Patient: sex M, age 80
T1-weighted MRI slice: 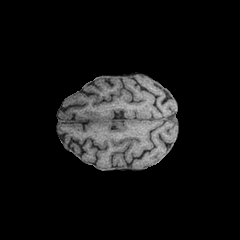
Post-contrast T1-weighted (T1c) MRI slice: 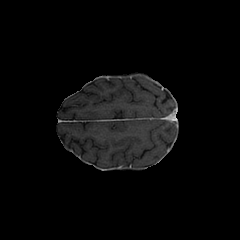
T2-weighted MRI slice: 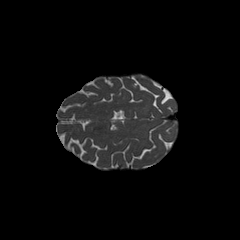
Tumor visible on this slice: no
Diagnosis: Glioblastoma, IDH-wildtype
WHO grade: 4